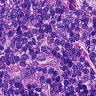
Metastatic tissue present: no